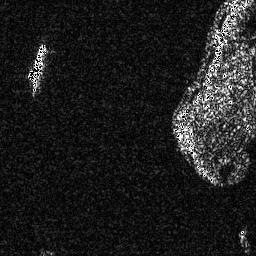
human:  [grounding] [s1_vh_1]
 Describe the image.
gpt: In the satellite image, there is  <ref>1 medium ship </ref> <box>[[9, 15, 18, 37, 0]]</box> located at top left.